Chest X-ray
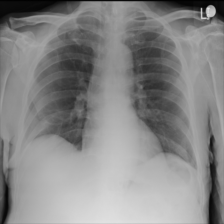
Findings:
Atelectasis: negative
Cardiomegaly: negative
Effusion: negative
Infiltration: negative
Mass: negative
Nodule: negative
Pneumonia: negative
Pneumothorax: negative
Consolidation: negative
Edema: negative
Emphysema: negative
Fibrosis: negative
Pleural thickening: negative
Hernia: negative